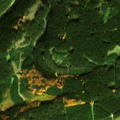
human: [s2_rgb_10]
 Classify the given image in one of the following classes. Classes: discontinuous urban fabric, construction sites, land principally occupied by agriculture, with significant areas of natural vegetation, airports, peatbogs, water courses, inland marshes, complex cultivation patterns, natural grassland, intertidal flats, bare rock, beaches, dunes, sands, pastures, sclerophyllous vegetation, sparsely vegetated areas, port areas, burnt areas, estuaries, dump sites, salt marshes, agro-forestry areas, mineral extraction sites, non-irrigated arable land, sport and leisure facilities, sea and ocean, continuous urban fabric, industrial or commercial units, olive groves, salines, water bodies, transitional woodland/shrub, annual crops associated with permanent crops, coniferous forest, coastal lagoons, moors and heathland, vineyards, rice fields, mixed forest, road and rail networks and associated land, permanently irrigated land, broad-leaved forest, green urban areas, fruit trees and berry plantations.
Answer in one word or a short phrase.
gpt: coniferous forest